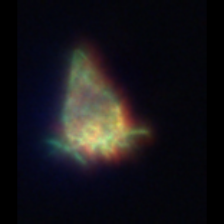
Taxon: Ciliates
Group: Other